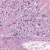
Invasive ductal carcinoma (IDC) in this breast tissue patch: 1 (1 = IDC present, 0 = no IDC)